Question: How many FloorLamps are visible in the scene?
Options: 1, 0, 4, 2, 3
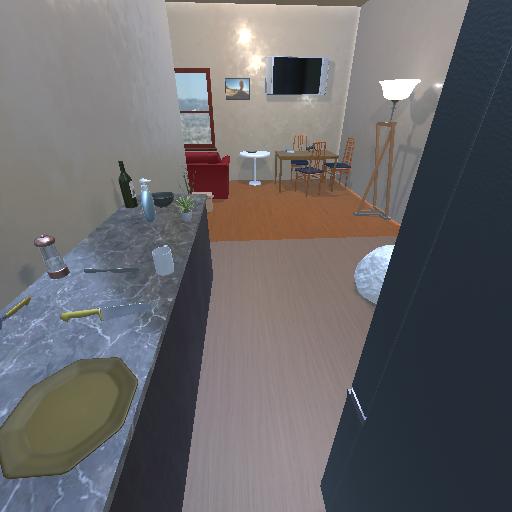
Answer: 1